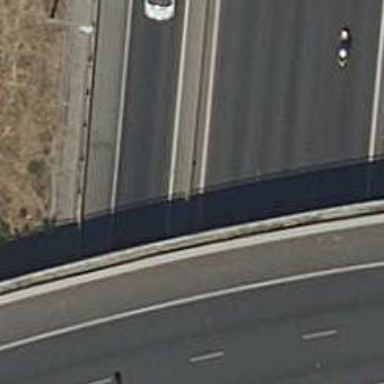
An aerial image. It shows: Motorway link.